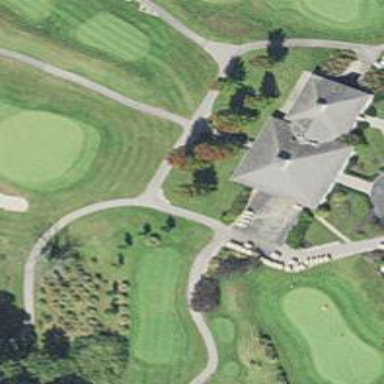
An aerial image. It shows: Service road designated as golf cart path.